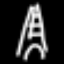
Label: The Eiffel Tower